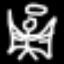
Label: angel